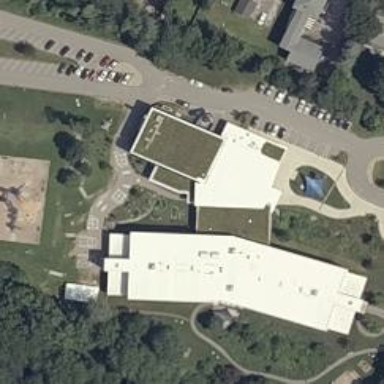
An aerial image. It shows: School building with school amenities.